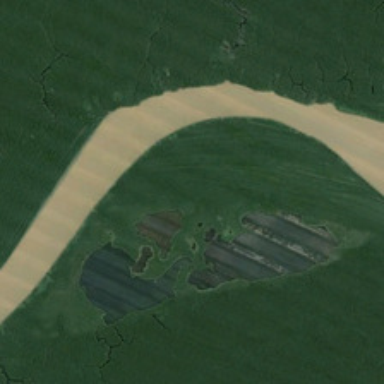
Many green plants are in two sides of a yellow curved river .